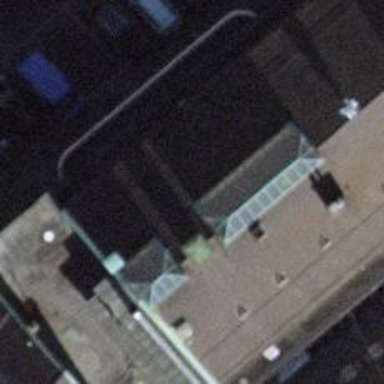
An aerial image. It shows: Restaurant.